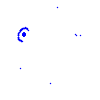
Particle: kaon